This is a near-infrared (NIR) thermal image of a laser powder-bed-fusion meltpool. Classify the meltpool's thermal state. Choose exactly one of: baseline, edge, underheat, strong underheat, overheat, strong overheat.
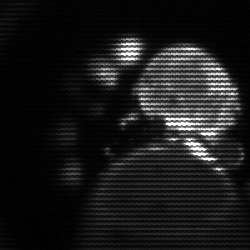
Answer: baseline